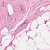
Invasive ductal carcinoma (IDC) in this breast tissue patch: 0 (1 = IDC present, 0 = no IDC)